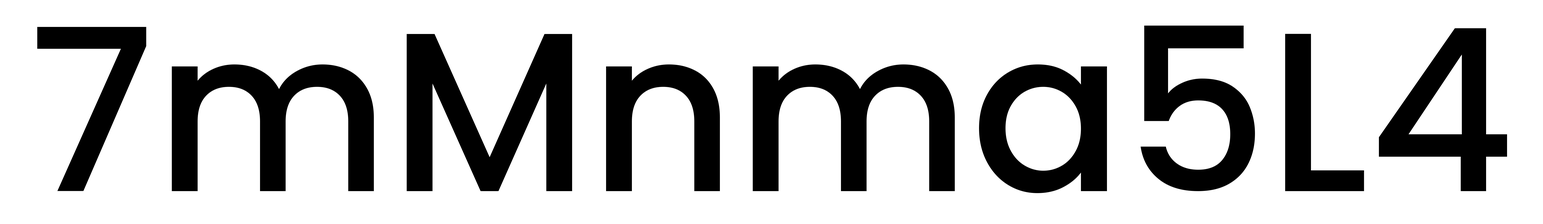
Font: Poppins-Medium